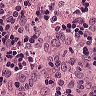
Metastatic tissue present: no